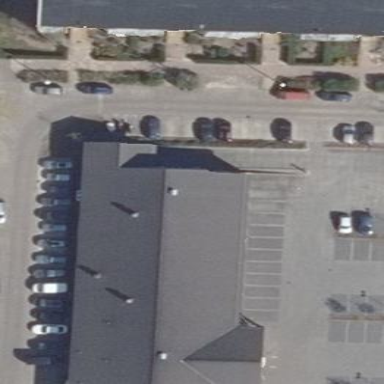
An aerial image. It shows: Commercial building housing supermarket.